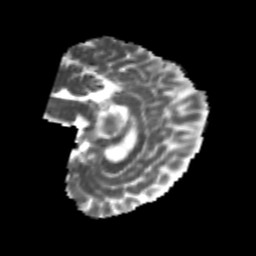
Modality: MD
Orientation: sagittal
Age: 24
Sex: female
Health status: healthy
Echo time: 0.074 s